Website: walmart
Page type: billing-address
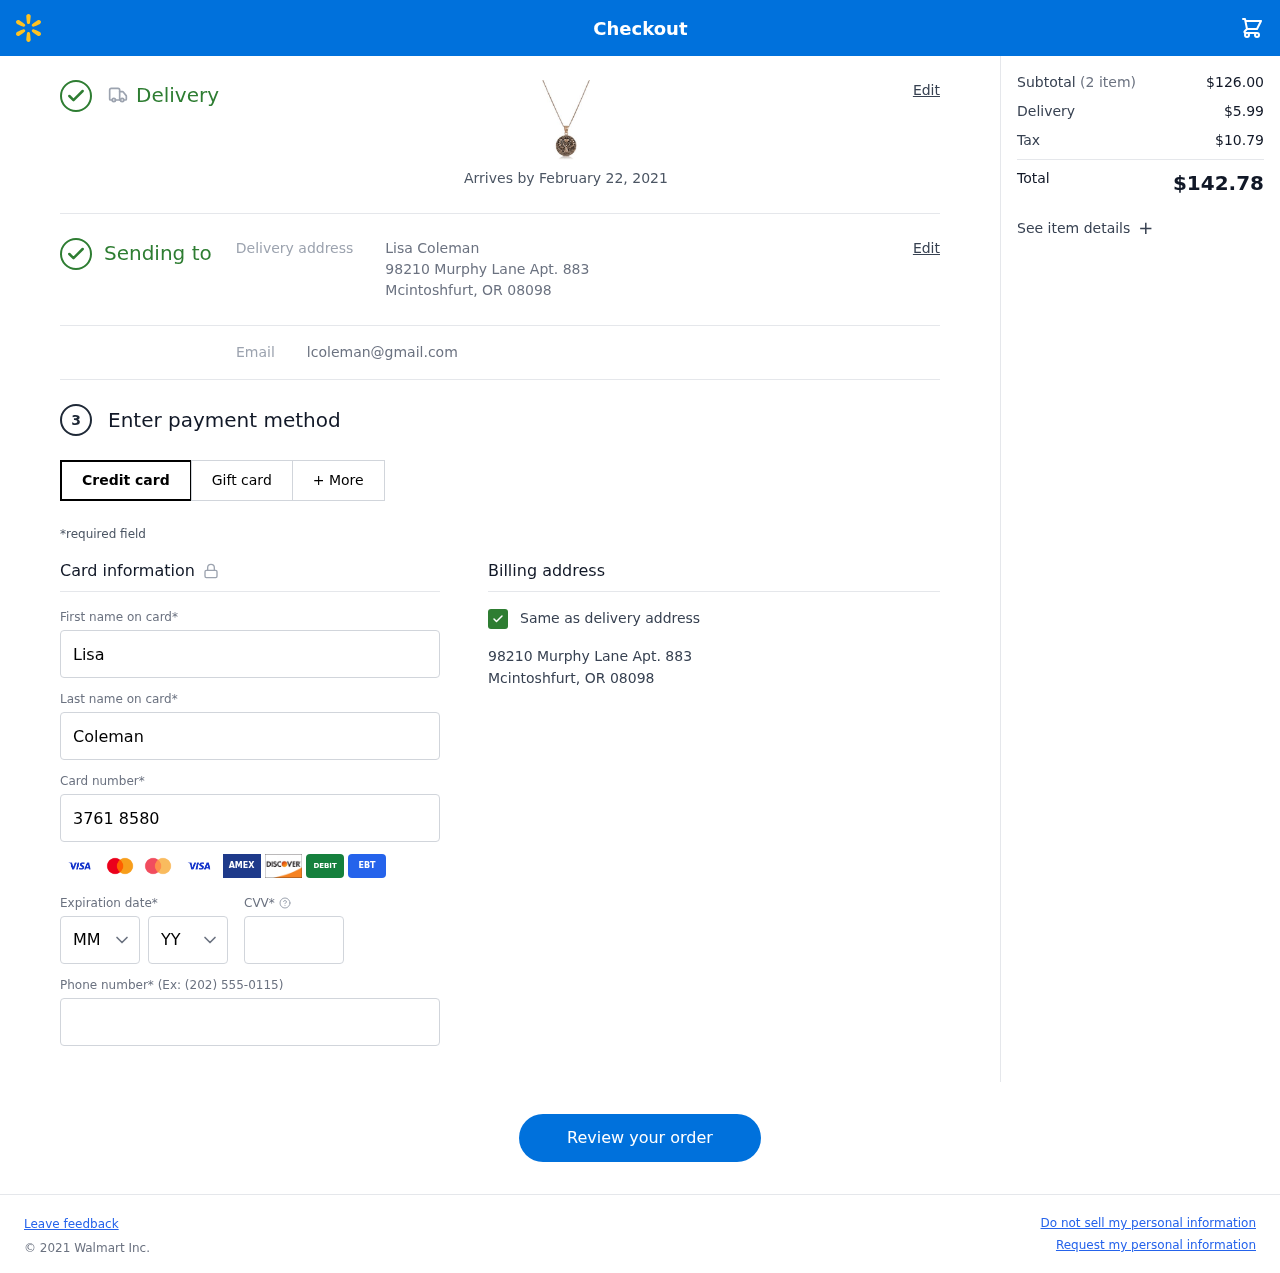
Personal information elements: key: PII_CARD_CVV
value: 1624
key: PII_CARD_EXPIRY_MONTH
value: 02
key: PII_CARD_EXPIRY_YEAR
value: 26
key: PII_CARD_NUMBER
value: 3761 8580 2989 892
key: PII_EMAIL
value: lcoleman@gmail.com
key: PII_FIRSTNAME
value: Lisa
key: PII_FULLNAME
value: Lisa Coleman
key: PII_LASTNAME
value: Coleman
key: PII_PHONE
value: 8016372895
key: PII_STREET
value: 98210 Murphy Lane Apt. 883
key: PII_CITY_STATE_ZIP
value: Mcintoshfurt, OR 08098
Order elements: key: ORDER_DELIVERY_DATE
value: Arrives by February 22, 2021
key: ORDER_NUM_ITEMS
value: (2 item)
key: ORDER_SUBTOTAL
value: $126.00
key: ORDER_SHIPPING_COST
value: $5.99
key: ORDER_TAX
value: $10.79
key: ORDER_TOTAL
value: $142.78